Question: I want to create an .edmx file to my .net project. My database is MySql. As you can see the picture below, there is no MySql provider however I give the refference about MySql. I install MySqlConnector for c# but the same result.
Do you have any suggestion?

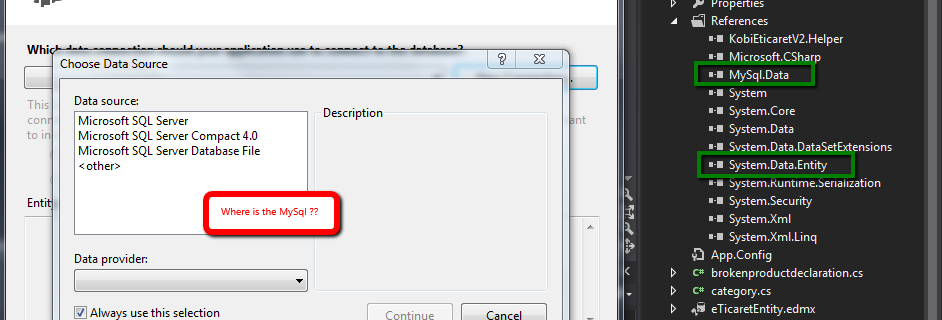
Answer: It was because of MySql Connector version. I installed an older version and it worked.